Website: bh-photo
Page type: store-pickup
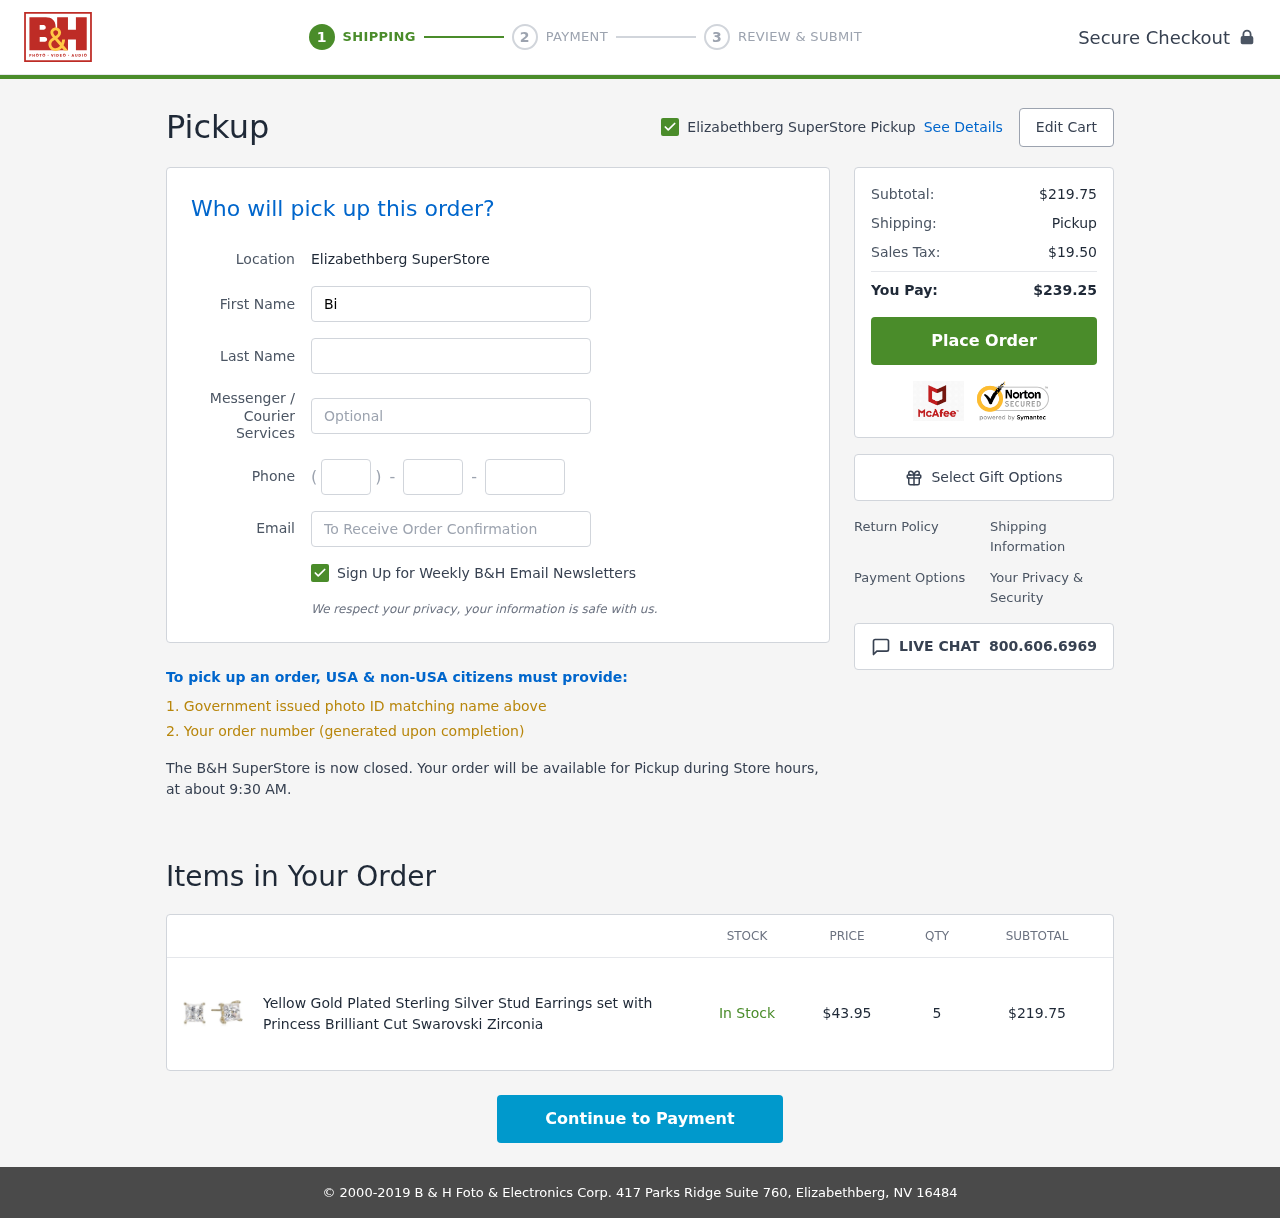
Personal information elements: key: PII_EMAIL
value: billy_mcfarland@yahoo.com
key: PII_FIRSTNAME
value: Billy
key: PII_LASTNAME
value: Mcfarland
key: PII_LOCATION1_CITY
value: Elizabethberg SuperStore Pickup
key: PII_LOCATION1_CITY
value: Elizabethberg SuperStore
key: PII_PHONE_AREA
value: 560
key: PII_PHONE_PREFIX
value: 940
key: PII_PHONE_SUFFIX
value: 9034
Product elements: key: PRODUCT1_NAME
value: Yellow Gold Plated Sterling Silver Stud Earrings set with Princess Brilliant Cut Swarovski Zirconia
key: PRODUCT1_PRICE
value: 43.95
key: PRODUCT1_QUANTITY
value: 5
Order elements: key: ORDER_SUBTOTAL
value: $219.75
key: ORDER_TAX
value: $19.50
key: ORDER_TOTAL
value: $239.25